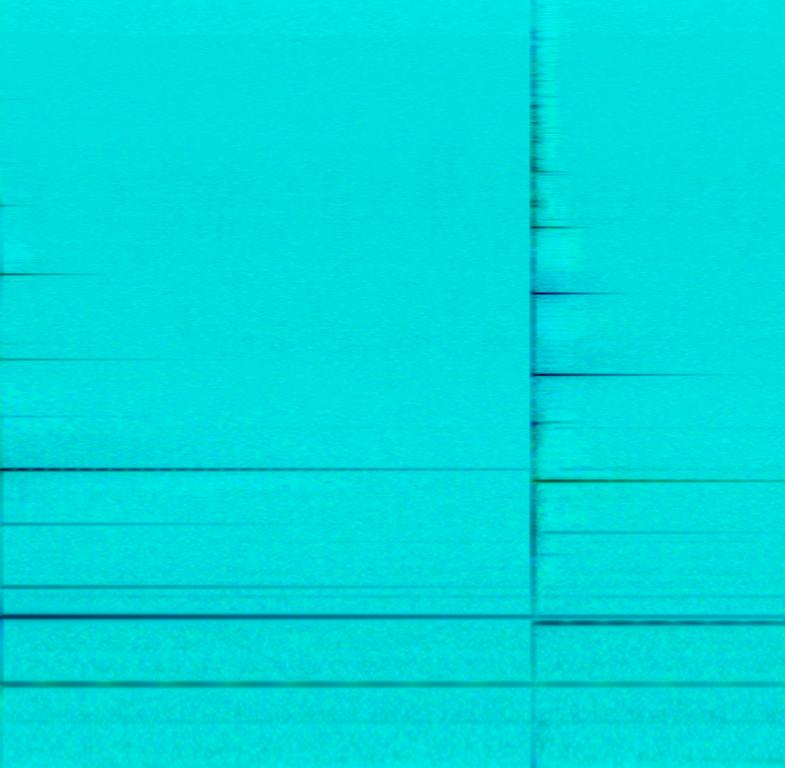
Here we have a pair of differently calibrated Tibetan bowls being played. They sound similar to bells and they create a high pitched resonating sound after the initial transient hit. The sounds are relaxing and would be suitable for a meditation session.